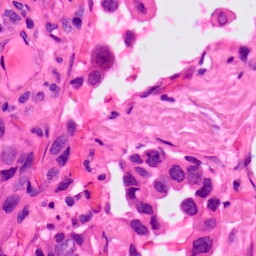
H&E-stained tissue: Lung